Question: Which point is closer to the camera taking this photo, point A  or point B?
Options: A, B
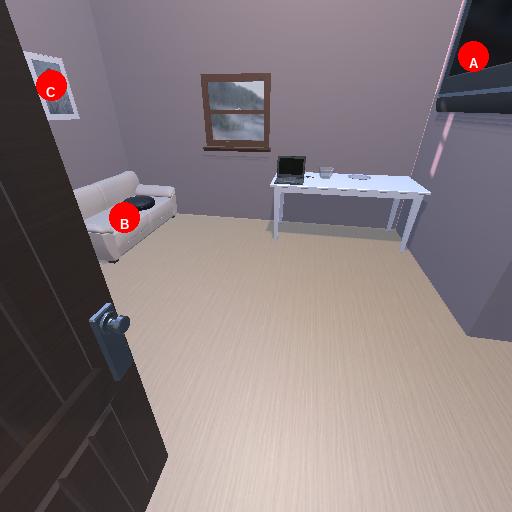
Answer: A